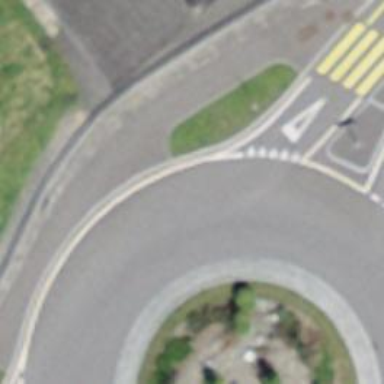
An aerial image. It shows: Secondary road around roundabout.